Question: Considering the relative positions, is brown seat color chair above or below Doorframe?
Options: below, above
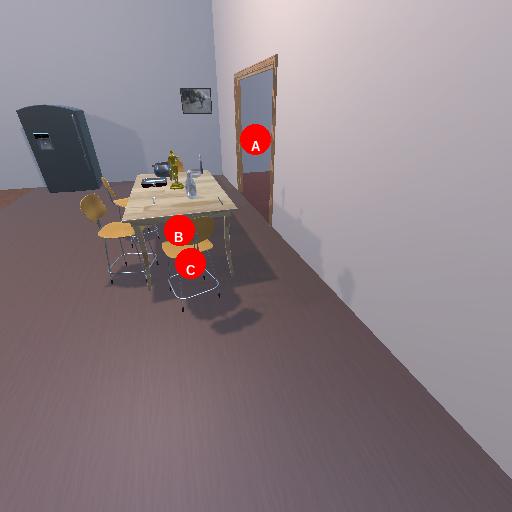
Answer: below